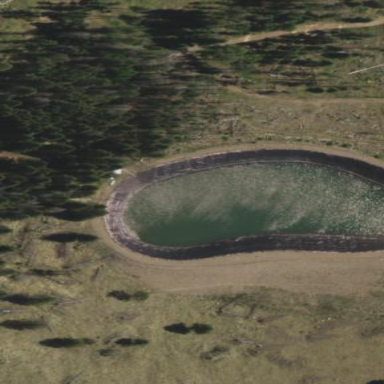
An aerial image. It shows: Reservoir of natural water.